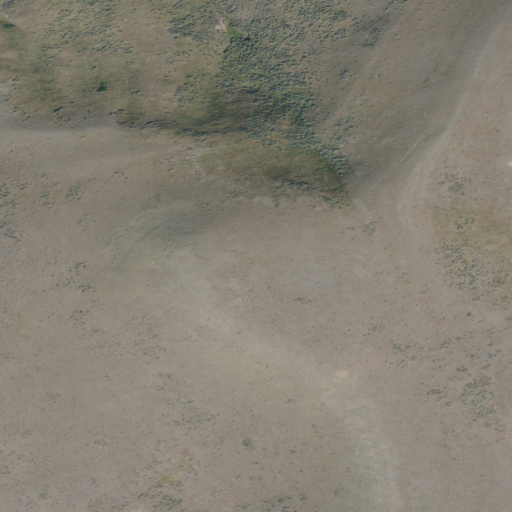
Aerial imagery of mountain in Montana named Reservation Mountain containing grassland, shrub, and evergreen forest